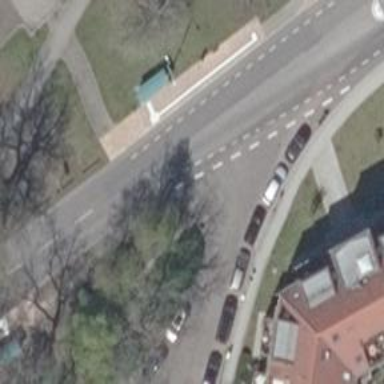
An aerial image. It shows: Public transport stop position.